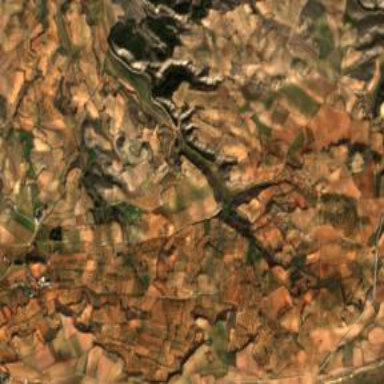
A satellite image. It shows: Olive tree orchard.